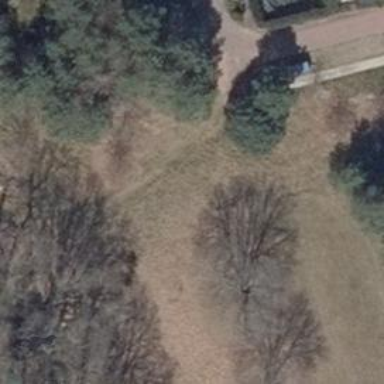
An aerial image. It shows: Path covered with grass.